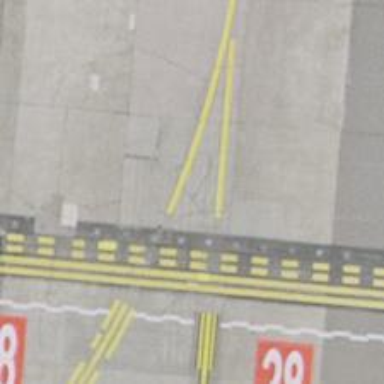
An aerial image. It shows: Runway holding position.